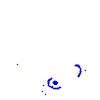
Particle: pion